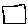
Label: square